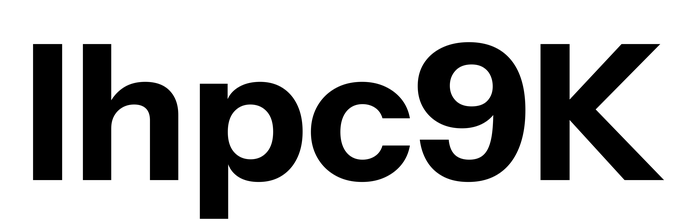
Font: InstrumentSans_Bold